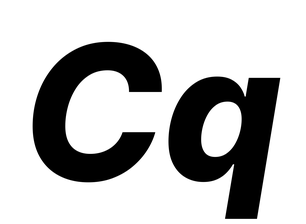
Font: Inter-Italic_ExtraBold_Italic